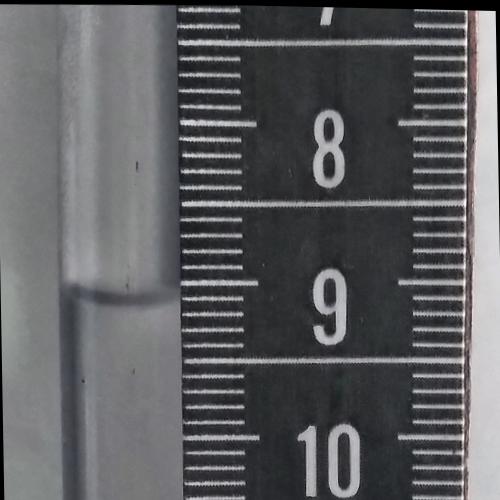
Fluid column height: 9.1 cm